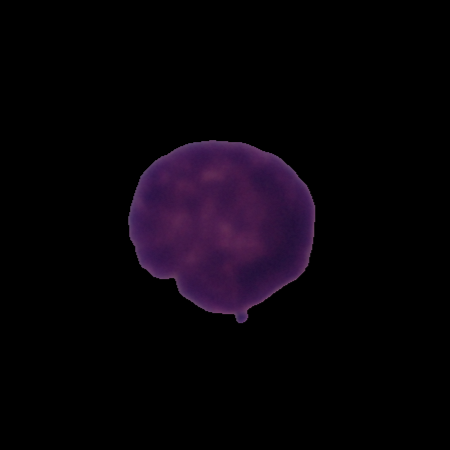
Label: healthy